Interaction volume radius: 10 \u00c5
Interaction volume height: 10 \u00c5
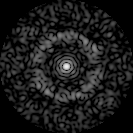
Disorder parameter: 0.8374